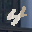
Label: 4